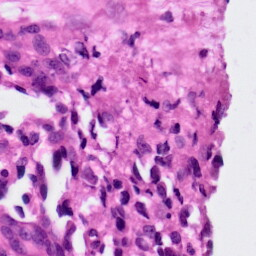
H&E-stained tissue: Ovarian